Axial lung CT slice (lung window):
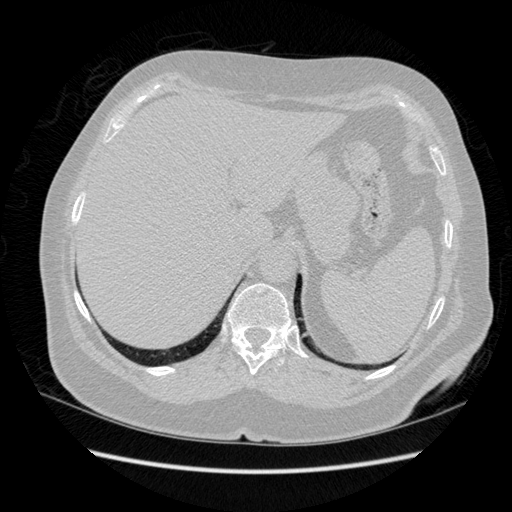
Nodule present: no